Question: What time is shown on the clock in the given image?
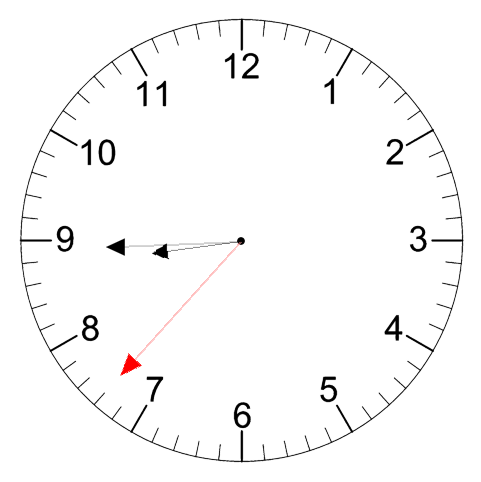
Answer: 08:44:37